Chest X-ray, PA view. Patient: 45 years old, sex F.
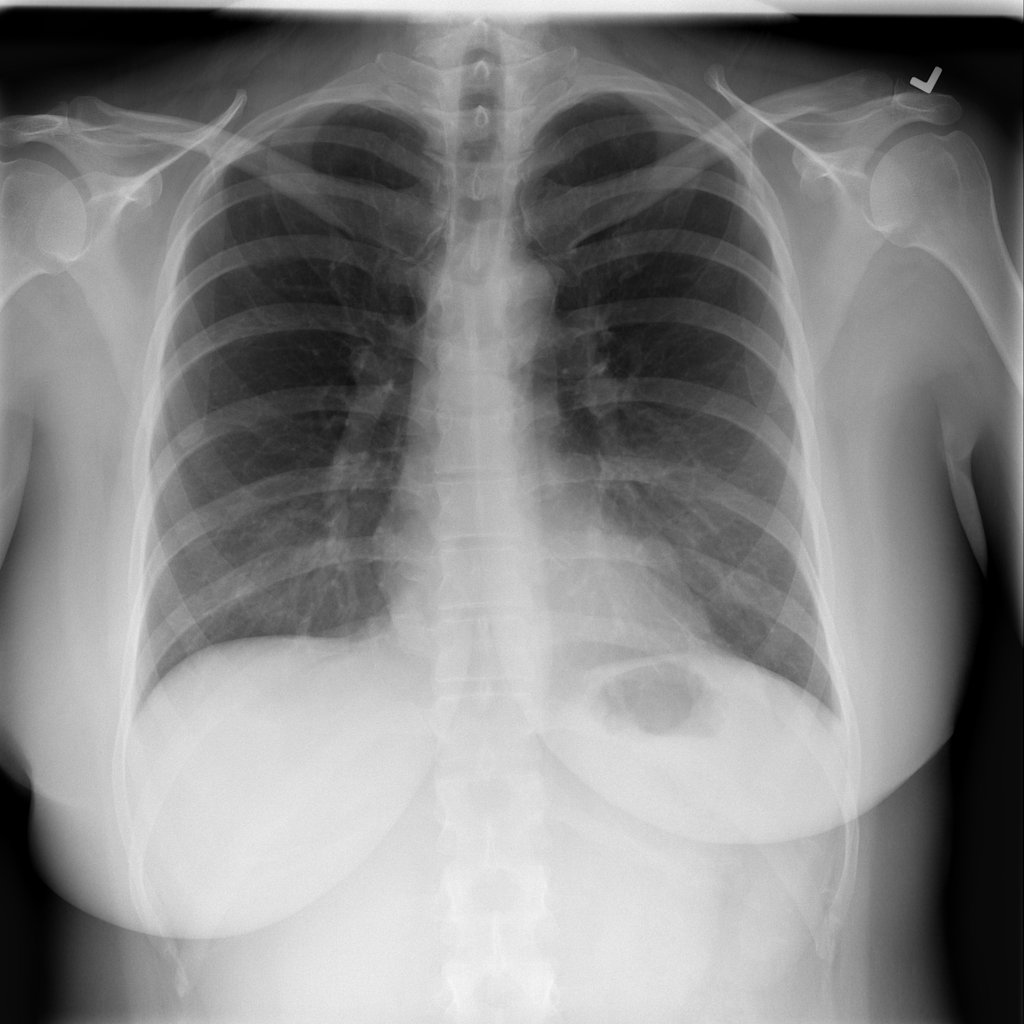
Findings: No Finding